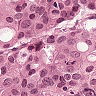
Metastatic tissue present: yes